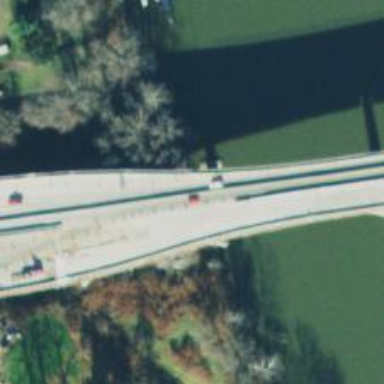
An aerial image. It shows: Suspension bridge on motorway.